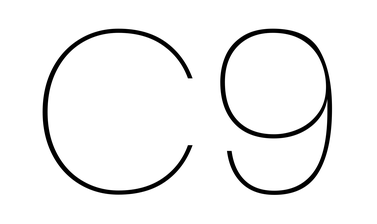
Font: Poppins-Thin